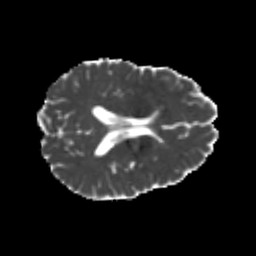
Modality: MD
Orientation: axial
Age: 22
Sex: male
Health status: healthy
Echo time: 0.074 s